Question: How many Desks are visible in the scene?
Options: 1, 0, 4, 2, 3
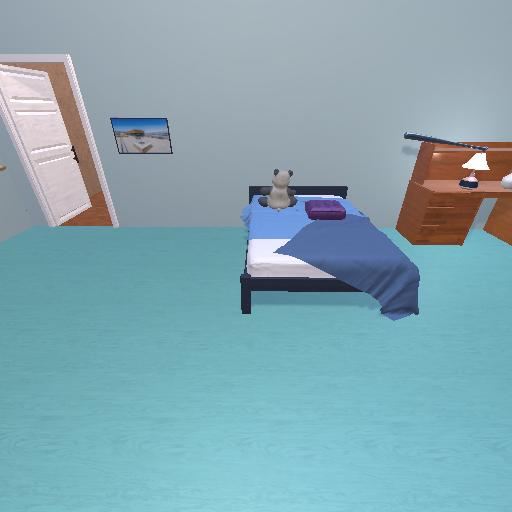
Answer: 1